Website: lowes
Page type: customer-info-address
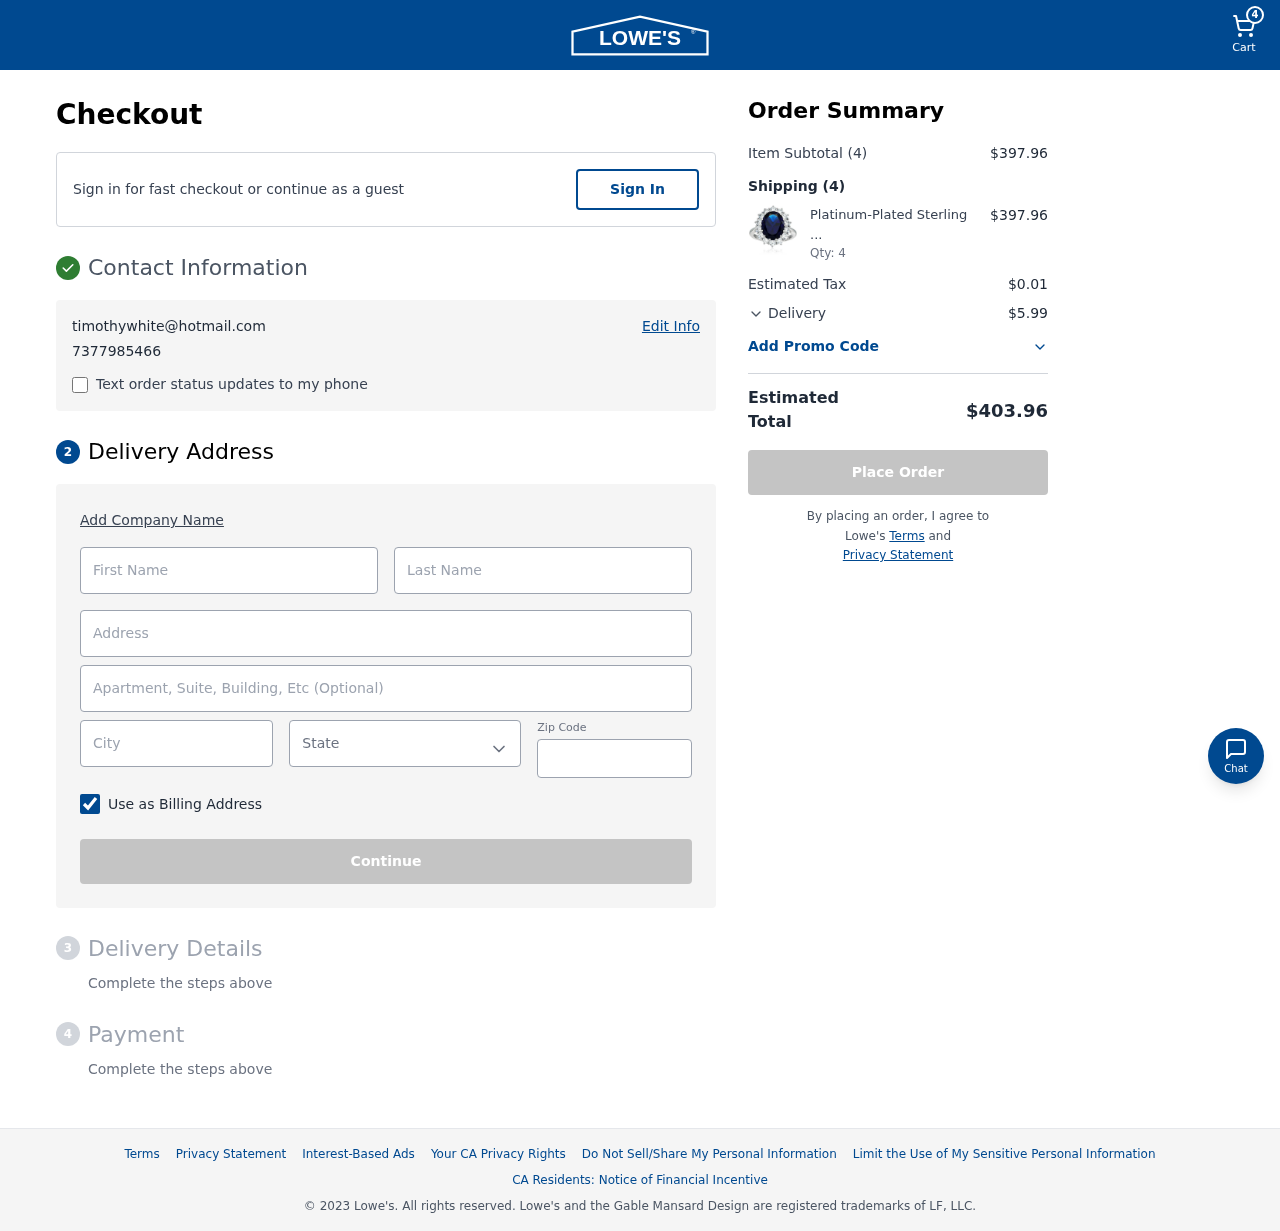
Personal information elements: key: PII_CITY
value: Thomastown
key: PII_EMAIL
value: timothywhite@hotmail.com
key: PII_FIRSTNAME
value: Timothy
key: PII_LASTNAME
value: White
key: PII_PHONE
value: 7377985466
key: PII_POSTCODE
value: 00647
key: PII_STATE
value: Oklahoma
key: PII_STREET
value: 958 Joseph Ways
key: PII_STREET2
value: Apt. 557
Product elements: key: PRODUCT1_NAME
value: Platinum-Plated Sterling Silver Celebrity "Kate" Ring made with Swarovski Zirconia Accents, Size 7
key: PRODUCT1_QUANTITY
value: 4
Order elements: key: ORDER_NUM_ITEMS
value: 4
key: ORDER_SUBTOTAL
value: $397.96
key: ORDER_NUM_ITEMS2
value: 4
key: ORDER_SUBTOTAL2
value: $397.96
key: ORDER_TAX
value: $0.01
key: ORDER_SHIPPING_COST
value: $5.99
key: ORDER_TOTAL
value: $403.96